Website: ulta-beauty
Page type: delivery-shipping
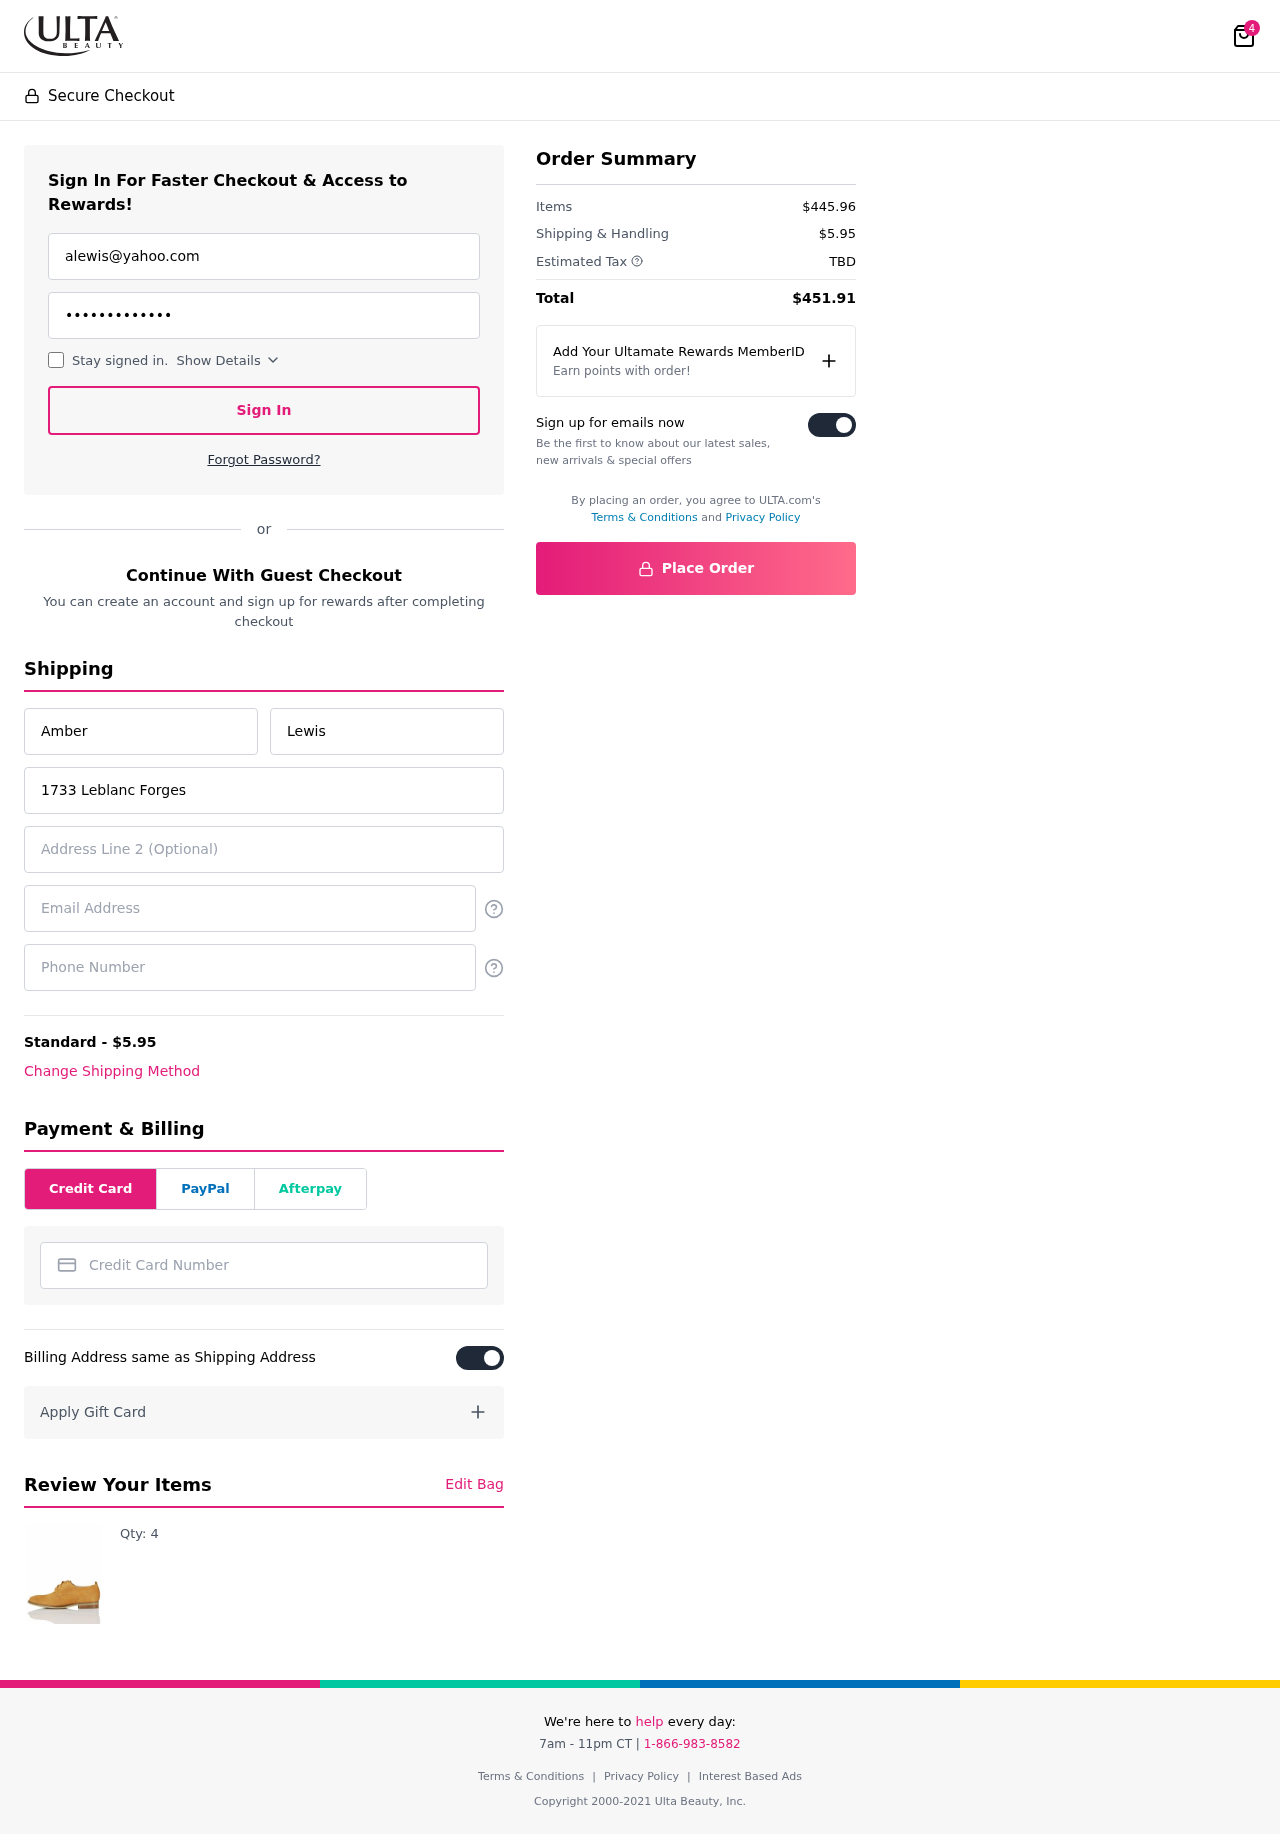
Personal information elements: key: PII_CARD_NUMBER
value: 4390 6367 7167 6666
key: PII_EMAIL
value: alewis@yahoo.com
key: PII_EMAIL2
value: alewis@yahoo.com
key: PII_FIRSTNAME
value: Amber
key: PII_LASTNAME
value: Lewis
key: PII_PHONE
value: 9859144027
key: PII_STREET
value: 1733 Leblanc Forges Suite 633
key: PII_STREET2
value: Apt. 773
Product elements: key: PRODUCT1_QUANTITY
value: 4
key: PRODUCT1
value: Qty: 4
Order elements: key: ORDER_NUM_ITEMS
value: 4
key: ORDER_SHIPPING_COST
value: $5.95
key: ORDER_SUBTOTAL
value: $445.96
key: ORDER_TAX
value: TBD
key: ORDER_TOTAL
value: $451.91